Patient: sex F, age 58
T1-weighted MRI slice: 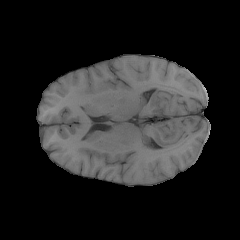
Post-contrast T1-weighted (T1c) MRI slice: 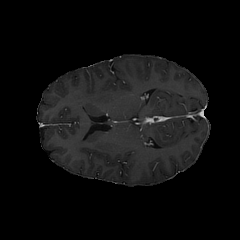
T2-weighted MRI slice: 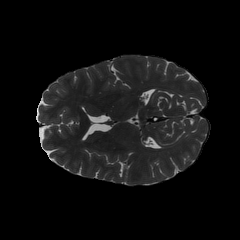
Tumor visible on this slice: no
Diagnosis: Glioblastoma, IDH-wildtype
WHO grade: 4